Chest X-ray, PA view. Patient: 52 years old, sex M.
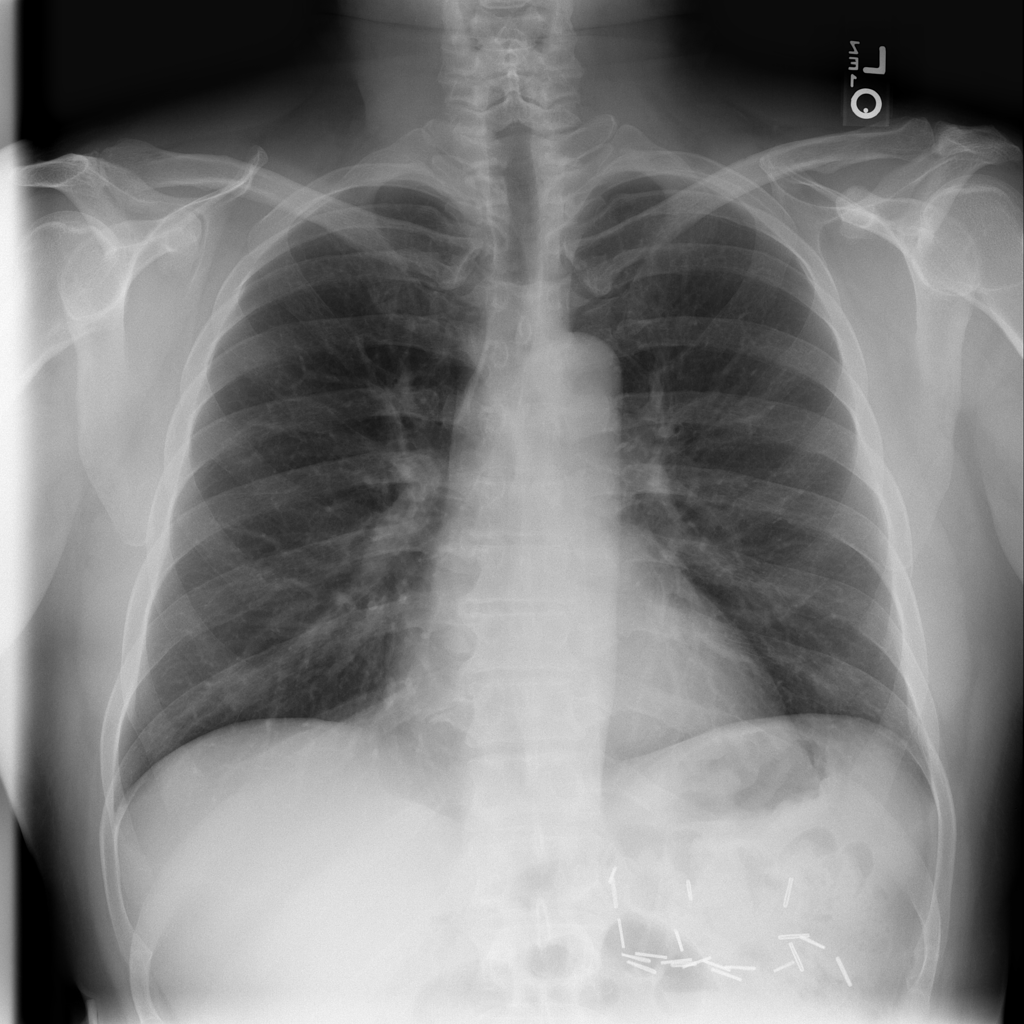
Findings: No Finding